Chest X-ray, PA view. Patient: 31 years old, sex F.
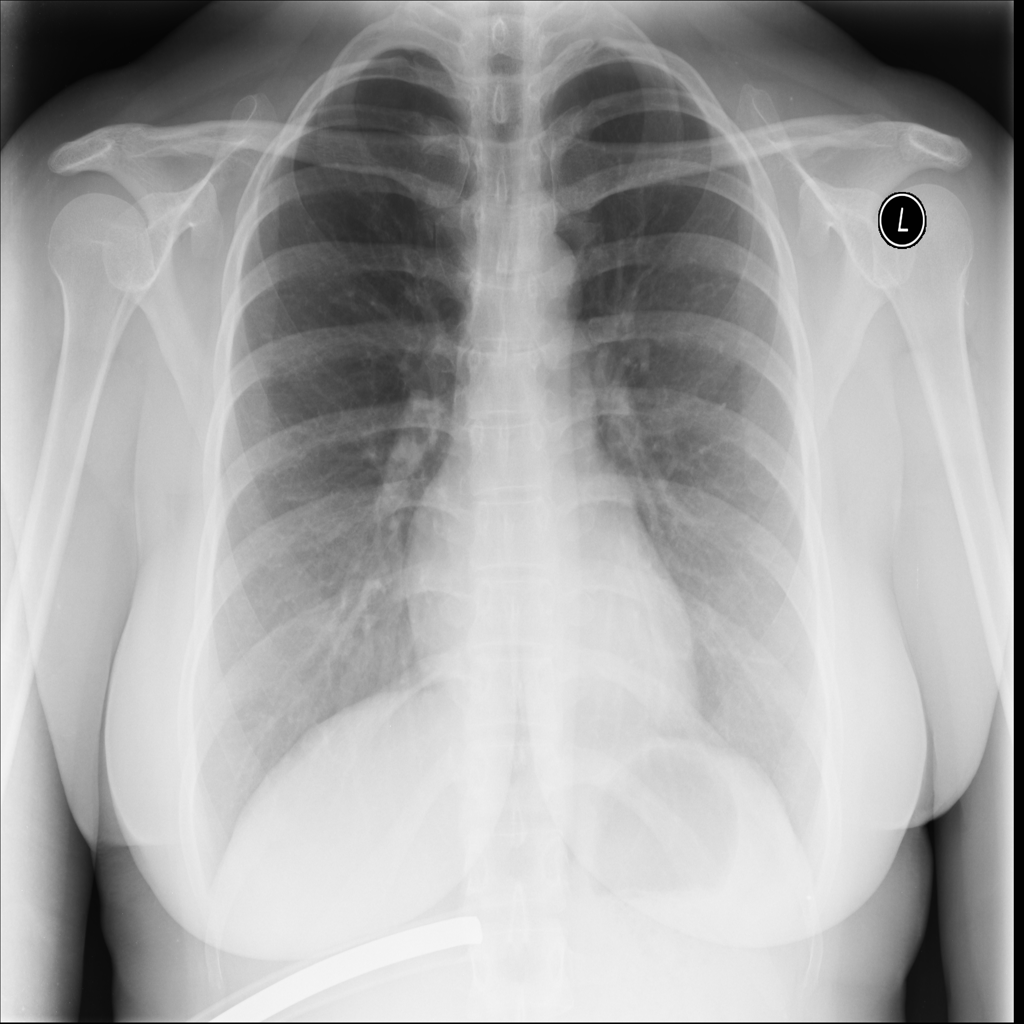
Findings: No Finding